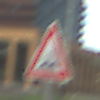
Verkehrszeichen: UnebeneFahrbahn
Umgebung: Outdoor, Urban
Tageszeit: MorningAfternoon
Wetter: PartlyCloudy
Licht: Natural
Jahreszeit: NotSpecified
Kontrast: LowContrast